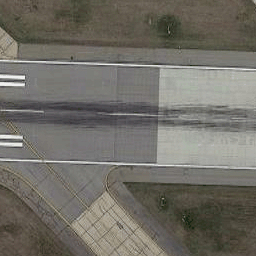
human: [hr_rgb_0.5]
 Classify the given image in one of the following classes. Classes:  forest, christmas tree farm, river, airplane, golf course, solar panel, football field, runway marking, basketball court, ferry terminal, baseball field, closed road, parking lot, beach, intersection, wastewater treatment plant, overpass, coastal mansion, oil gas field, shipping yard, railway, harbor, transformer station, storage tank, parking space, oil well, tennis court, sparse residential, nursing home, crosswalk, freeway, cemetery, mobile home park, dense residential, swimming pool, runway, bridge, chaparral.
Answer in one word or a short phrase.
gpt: runway